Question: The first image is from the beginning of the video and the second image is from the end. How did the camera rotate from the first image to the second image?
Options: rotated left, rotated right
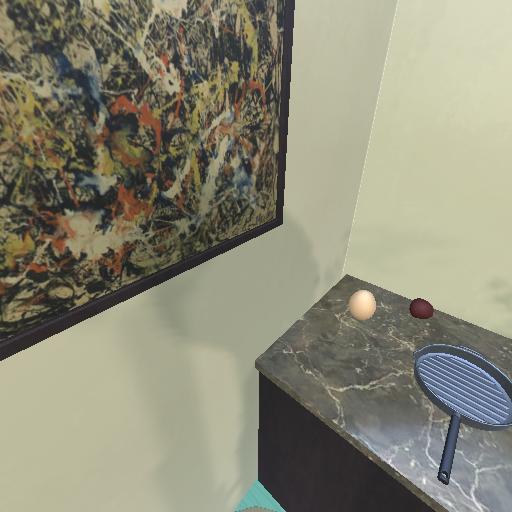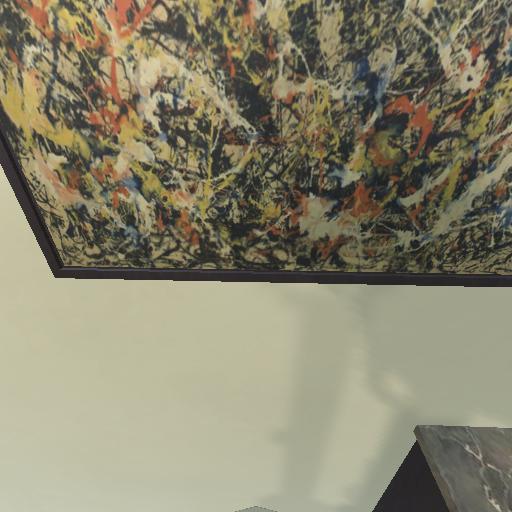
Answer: rotated left